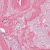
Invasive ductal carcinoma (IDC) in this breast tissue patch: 0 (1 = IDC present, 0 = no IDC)